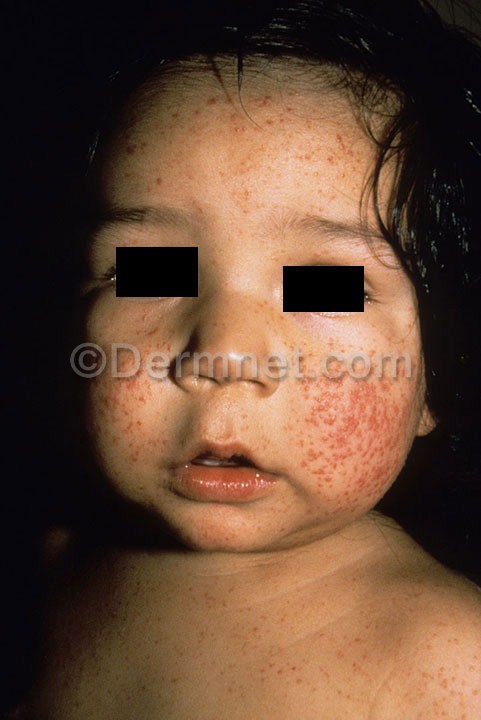
Disease: Exanthems and Drug Eruptions